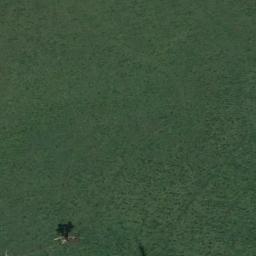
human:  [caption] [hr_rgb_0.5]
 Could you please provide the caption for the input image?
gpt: The entire image is dominated by grass .

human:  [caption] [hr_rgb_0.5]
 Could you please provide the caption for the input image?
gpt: There is a green tree on the green grass .

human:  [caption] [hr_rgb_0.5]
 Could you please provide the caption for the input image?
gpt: The meadow is dense but uneven .

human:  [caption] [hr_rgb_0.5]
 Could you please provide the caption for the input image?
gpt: This meadow has a tree and evenly distributed dense grasses .

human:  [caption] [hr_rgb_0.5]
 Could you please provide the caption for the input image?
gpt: A green and smooth meadow with green grass .